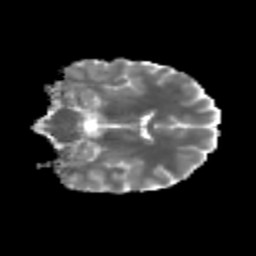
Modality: MD
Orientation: coronal
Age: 23
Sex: female
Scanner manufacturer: siemens
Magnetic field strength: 3 T
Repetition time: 3.5 s
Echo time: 0.125 s